Question: This code creates a single 'QTableView' with 'QSpinBoxes' set as its delegated items. I want to use 'SpinBoxDelegate''s 'sizeHint()' method to return a fixed 'QSize(64,64)' according to a technique described here:
<URL>
Unfortunately the specified 'QSize(64,64)' is only returned for a single row # 1 (?). Why does it not happen for every row? Where is the error in a code?

'''
import sip
sip.setapi('QVariant', 2)
from PyQt4.QtCore import *
from PyQt4.QtGui import *
class SpinBoxDelegate(QItemDelegate):
def createEditor(self, parent, option, index):
editor = QSpinBox(parent)
editor.setMinimum(0)
editor.setMaximum(100)
return editor
def setEditorData(self, spinBox, index):
value = index.model().data(index, Qt.EditRole)
spinBox.setValue(value)
def setModelData(self, spinBox, model, index):
spinBox.interpretText()
value = spinBox.value()
model.setData(index, value, Qt.EditRole)
def updateEditorGeometry(self, editor, option, index):
print option
editor.setGeometry(option.rect)
def sizeHint(self, option, index):
print 'sizeHint', index.row(), index.column()
return QSize(64,64)
if __name__ == '__main__':
import sys
app = QApplication(sys.argv)
model = QStandardItemModel(4, 2)
tableView = QTableView()
tableView.setModel(model)
delegate = SpinBoxDelegate()
tableView.setItemDelegate(delegate)
for row in range(4):
for column in range(2):
index = model.index(row, column, QModelIndex())
model.setData(index, (row + 1) * (column + 1))
tableView.resizeRowToContents(True)
tableView.show()
sys.exit(app.exec_())
'''
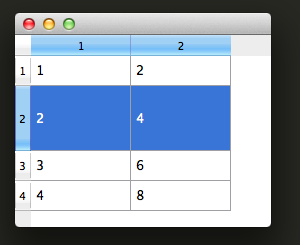
Answer: The mistake was to use 'tableView.resizeRowToContents(True)' instead of 'tableView.resizeRowsToContents()' which updates all the currently visible QModelIndexes. Fixed code is below:

'''
import sip
sip.setapi('QVariant', 2)
from PyQt4.QtCore import *
from PyQt4.QtGui import *
class SpinBoxDelegate(QItemDelegate):
def createEditor(self, parent, option, index):
editor = QSpinBox(parent)
editor.setMinimum(0)
editor.setMaximum(100)
return editor
def setEditorData(self, spinBox, index):
value = index.model().data(index, Qt.EditRole)
spinBox.setValue(value)
def setModelData(self, spinBox, model, index):
spinBox.interpretText()
value = spinBox.value()
model.setData(index, value, Qt.EditRole)
def updateEditorGeometry(self, editor, option, index):
print option
editor.setGeometry(option.rect)
def sizeHint(self, option, index):
print 'sizeHint', index.row(), index.column()
return QSize(64,64)
if __name__ == '__main__':
import sys
app = QApplication(sys.argv)
model = QStandardItemModel(4, 2)
tableView = QTableView()
tableView.setModel(model)
delegate = SpinBoxDelegate()
tableView.setItemDelegate(delegate)
for row in range(4):
for column in range(2):
index = model.index(row, column, QModelIndex())
model.setData(index, (row + 1) * (column + 1))
tableView.resizeRowsToContents()
tableView.show()
sys.exit(app.exec_())
'''
Or here is the skeleton version of the same concept:
'''
import sys
from PyQt4.QtCore import *
from PyQt4.QtGui import *
class ForSizeOnlyDelegate(QItemDelegate):
def sizeHint(self, option, index):
print 'sizeHint', index.row(), index.column()
return QSize(64,64)
if __name__ == '__main__':
app = QApplication(sys.argv)
model = QStandardItemModel(14, 12)
tableView = QTableView()
tableView.setModel(model)
delegate = ForSizeOnlyDelegate()
tableView.setItemDelegate(delegate)
tableView.resizeRowsToContents()
tableView.show()
sys.exit(app.exec_())
'''